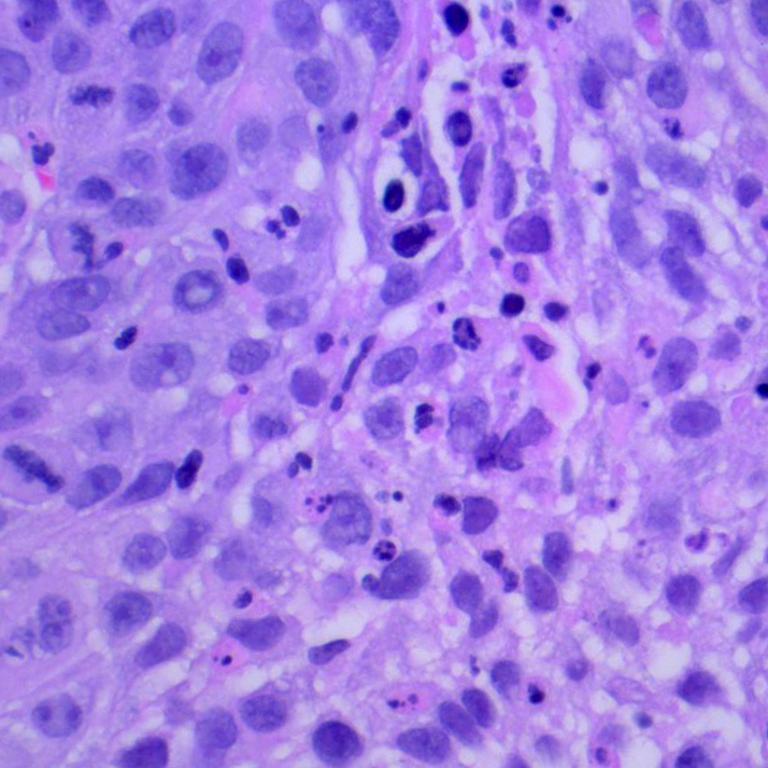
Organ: lung
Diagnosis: squamous carcinomas